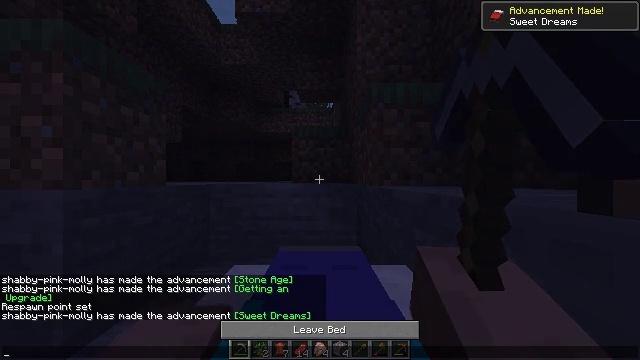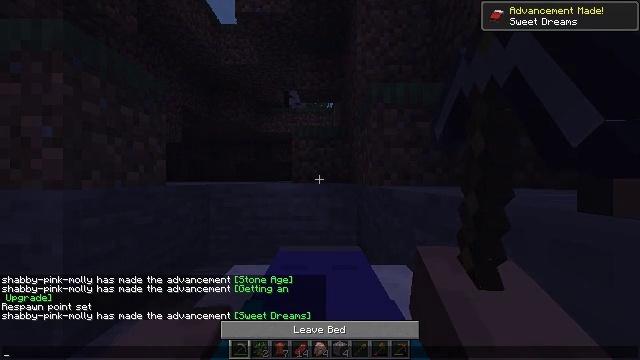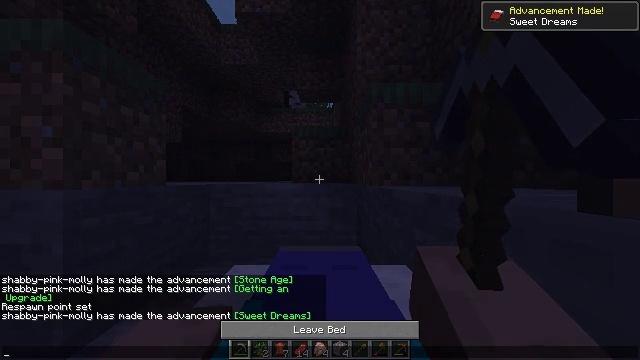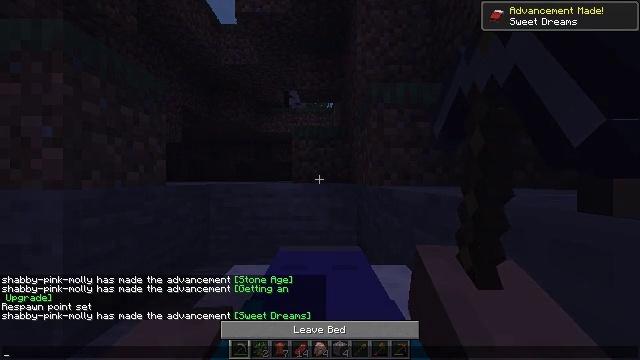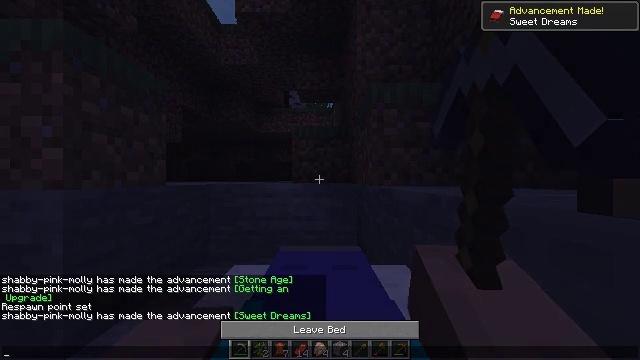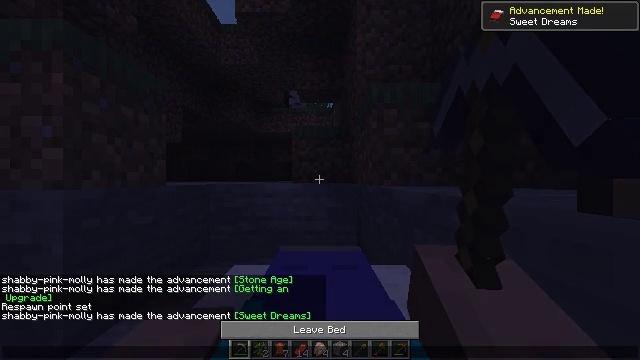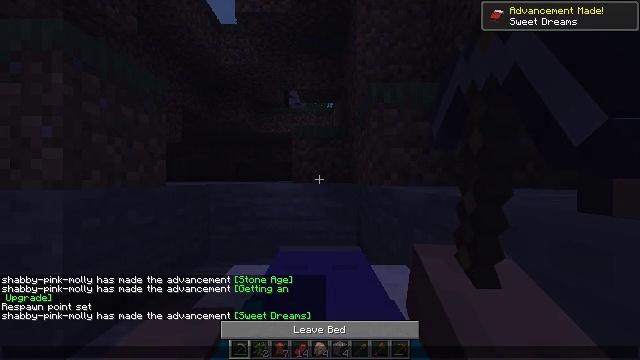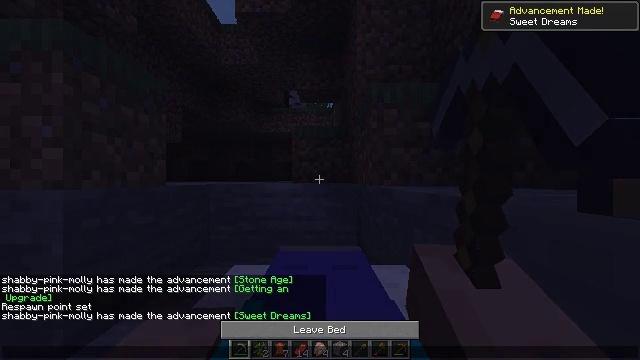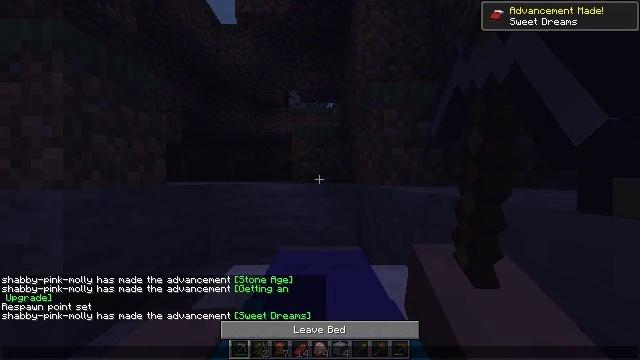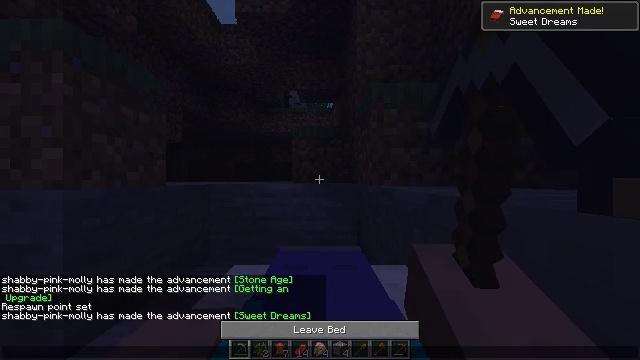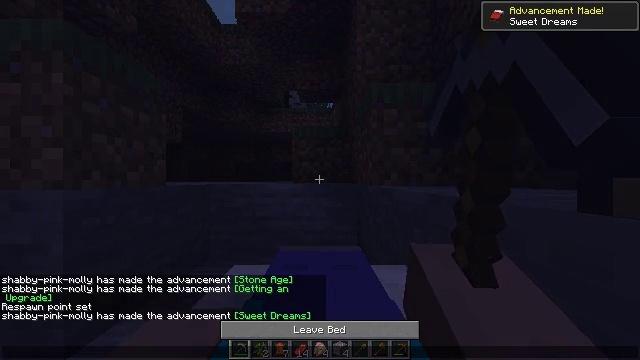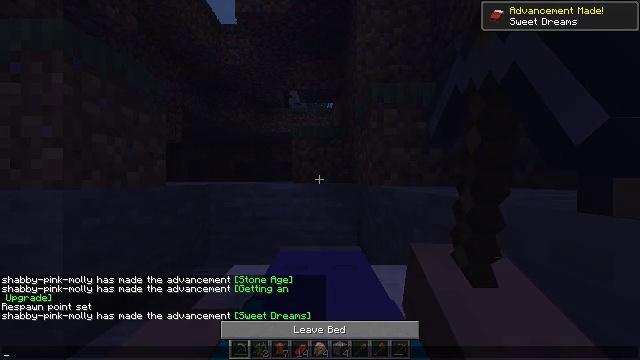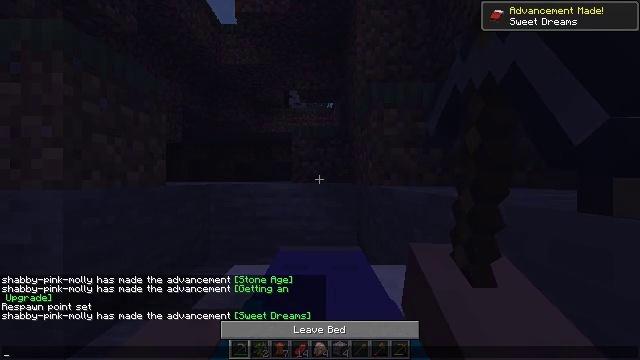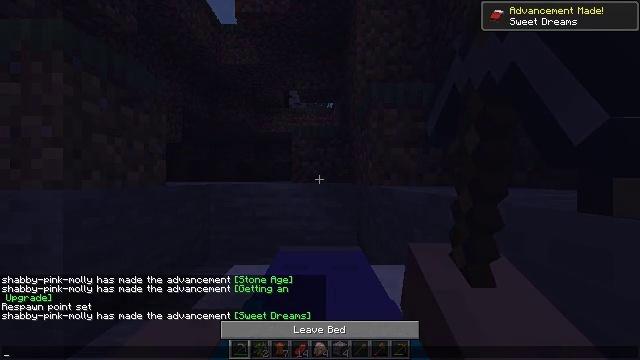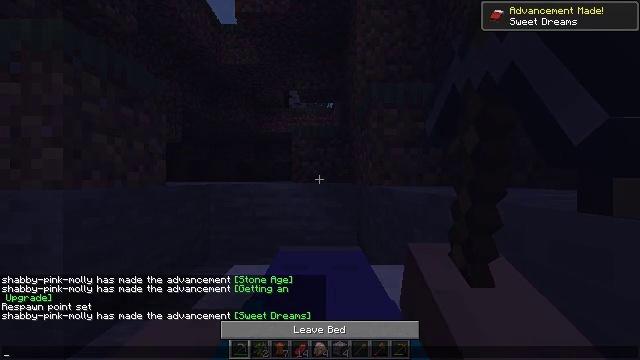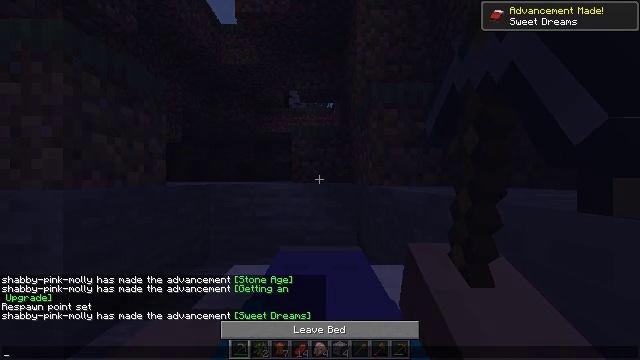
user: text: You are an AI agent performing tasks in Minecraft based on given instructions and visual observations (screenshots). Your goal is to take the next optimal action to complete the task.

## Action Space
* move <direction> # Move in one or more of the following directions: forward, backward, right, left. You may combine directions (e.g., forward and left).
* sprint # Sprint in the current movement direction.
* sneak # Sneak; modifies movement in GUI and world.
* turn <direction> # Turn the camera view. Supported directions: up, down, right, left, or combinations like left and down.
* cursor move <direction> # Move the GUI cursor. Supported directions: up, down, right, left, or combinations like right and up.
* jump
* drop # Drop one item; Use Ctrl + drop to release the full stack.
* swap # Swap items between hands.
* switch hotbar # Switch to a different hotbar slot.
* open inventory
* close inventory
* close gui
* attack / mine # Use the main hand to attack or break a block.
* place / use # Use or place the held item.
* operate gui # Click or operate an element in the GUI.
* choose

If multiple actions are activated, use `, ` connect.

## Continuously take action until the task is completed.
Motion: motion action
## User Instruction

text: Pick up the white bed by breaking it.
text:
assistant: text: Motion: no_op
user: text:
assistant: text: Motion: no_op
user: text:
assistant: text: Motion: no_op
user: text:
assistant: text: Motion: no_op
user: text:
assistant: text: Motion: no_op
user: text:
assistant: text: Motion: no_op
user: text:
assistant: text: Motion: no_op
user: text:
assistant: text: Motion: no_op
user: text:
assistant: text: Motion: no_op
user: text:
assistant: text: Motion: no_op
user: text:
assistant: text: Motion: no_op
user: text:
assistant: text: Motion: no_op
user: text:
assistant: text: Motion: no_op
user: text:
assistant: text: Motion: no_op
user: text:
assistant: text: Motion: no_op
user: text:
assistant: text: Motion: no_op
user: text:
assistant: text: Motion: no_op
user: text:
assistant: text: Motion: no_op
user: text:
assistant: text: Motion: no_op
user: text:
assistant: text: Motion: no_op
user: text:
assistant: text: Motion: no_op
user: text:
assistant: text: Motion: no_op
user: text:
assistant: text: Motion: no_op
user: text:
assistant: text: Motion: no_op
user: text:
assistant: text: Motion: no_op
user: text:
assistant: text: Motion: no_op
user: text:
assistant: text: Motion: no_op
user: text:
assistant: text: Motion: no_op
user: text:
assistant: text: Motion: no_op
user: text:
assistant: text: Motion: no_op